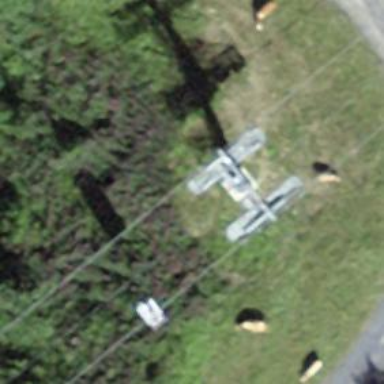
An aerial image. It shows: Pylon used for aerialway.